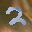
Label: 2